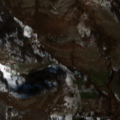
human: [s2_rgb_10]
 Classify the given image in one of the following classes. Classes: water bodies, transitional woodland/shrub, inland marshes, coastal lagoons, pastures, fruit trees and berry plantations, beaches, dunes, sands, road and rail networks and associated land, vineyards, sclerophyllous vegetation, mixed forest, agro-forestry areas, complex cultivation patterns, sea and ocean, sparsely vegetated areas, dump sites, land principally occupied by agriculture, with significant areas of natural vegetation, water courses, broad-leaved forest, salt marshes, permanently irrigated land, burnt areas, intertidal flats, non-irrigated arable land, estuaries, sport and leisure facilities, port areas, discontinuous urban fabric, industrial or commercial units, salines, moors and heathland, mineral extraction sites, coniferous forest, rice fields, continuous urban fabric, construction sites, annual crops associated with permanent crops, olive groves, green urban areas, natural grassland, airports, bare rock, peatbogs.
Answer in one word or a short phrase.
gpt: land principally occupied by agriculture, with significant areas of natural vegetation, broad-leaved forest, transitional woodland/shrub